Question: I try to plot a bipartite network with the edges of the same color than one of their nodes.
For example, let's take an movie/actor bipartite graph as an exemple, with 7 movies and 15 actors, and each actor has a nationality.
I want to have the edge between an actor and a movie of the same color than the nationality of the actor.
'''
NG1 <- 7
NG2 <- 15
Nat <- sample(x = c("French", "English", "Italian", "American", "Chinese"), size = NG2, replace = T)
G <- graph.empty(NG1+NG2)
'''
[Here, 'head(Nat)' returns '"Italian" "English" "American" "French" "French" "French"']
The code to create the edgelist:
'''
E1 <- sample(x=1:NG1, size = 30, replace = T)
E2 <- sample(x=(NG1+1):(NG1+NG2), size = 30, replace = T)
EL <- c(rbind(E1, E2))
G <- add_edges(G, EL, nat = Nat[E2-NG1])
'''
[Here, 'head(EL)' returns '1 14 3 13 2 15']
The different aes arguments:
'''
GROUP <- c(rep("Movie", NG1), rep("Act", NG2))
COL <- c(rep("Movie", NG1), Nat)
TXT <- c(as.character(1:NG1), letters[1:NG2])
'''
And now the ggraph instructions:
'''
ggraph(G, layout = 'kk') +
geom_node_point(aes(col = COL, shape = GROUP, size = 7)) +
geom_edge_link(aes(col = nat)) +
geom_node_text(aes(label = TXT), size = 4)
'''

As you can see in the bottom, actor a, which is Italien has a blue node, but is connected with a pink edge with movie 7... How can I specify the color palette for nodes (here 6 colors) and edges (the 5 first colors of the nodes)?
I hope that I have made clear.
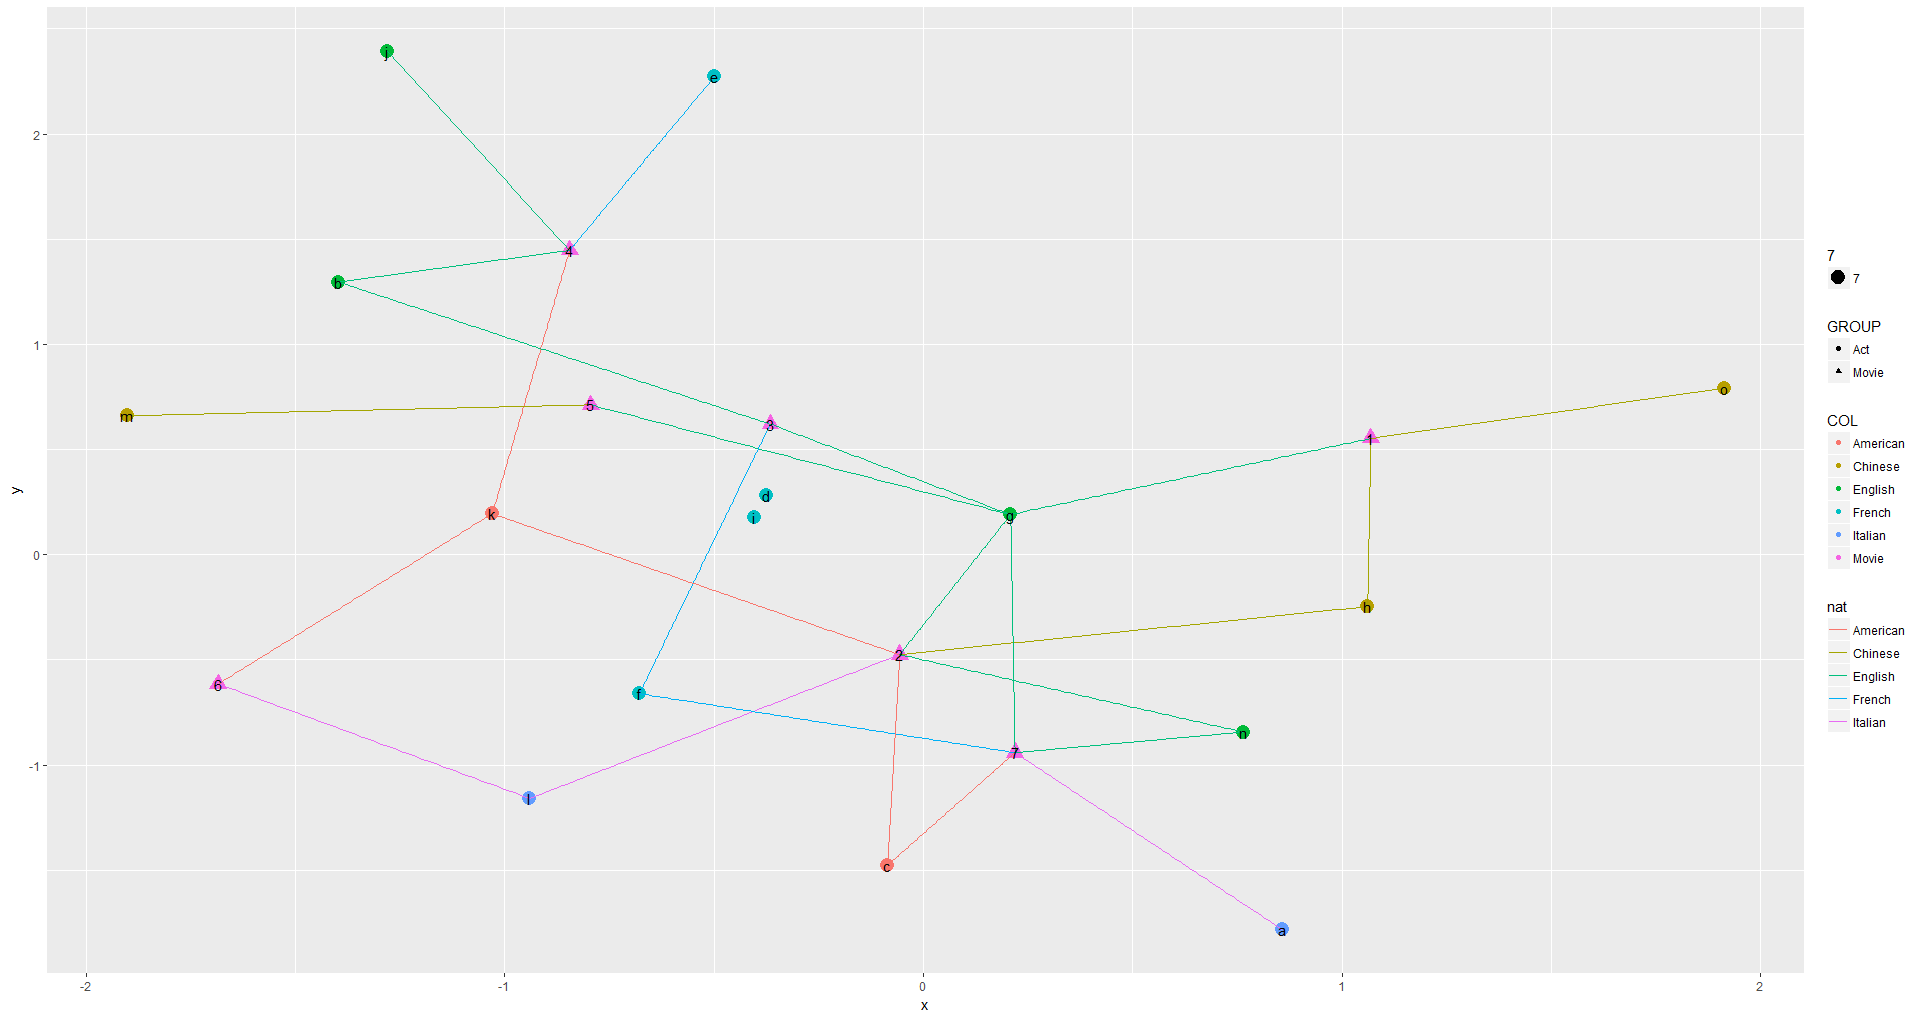
Answer: After two hours, I finally found a solution !
I used the function 'gg_color_hue' defined <URL> to emulate the 6 colors used for the nodes and then:
'''
+ scale_edge_colour_manual(values = cols[1:5])
'''